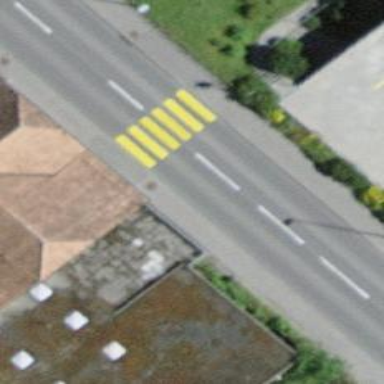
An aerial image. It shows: Marked road crossing.